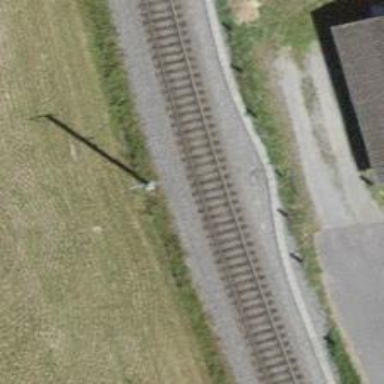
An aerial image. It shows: Single-track railway with electrified contact lines.